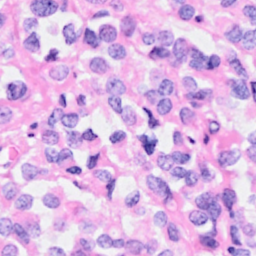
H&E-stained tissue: Breast